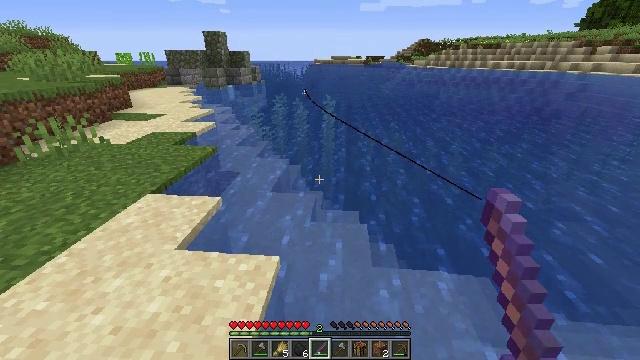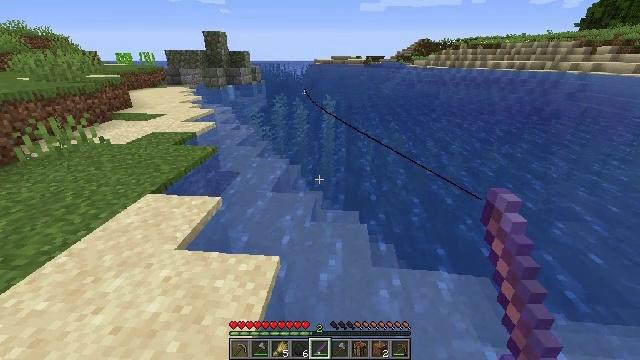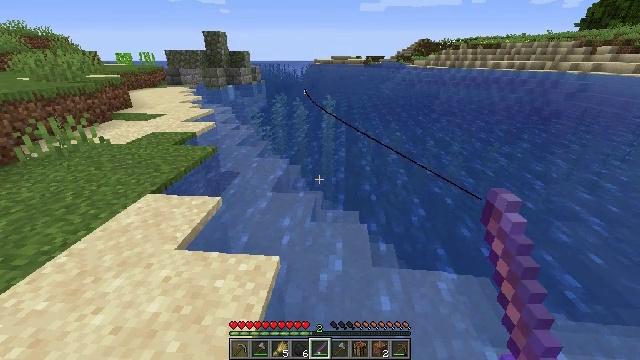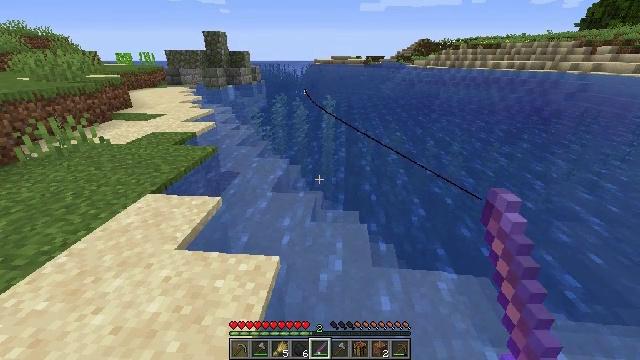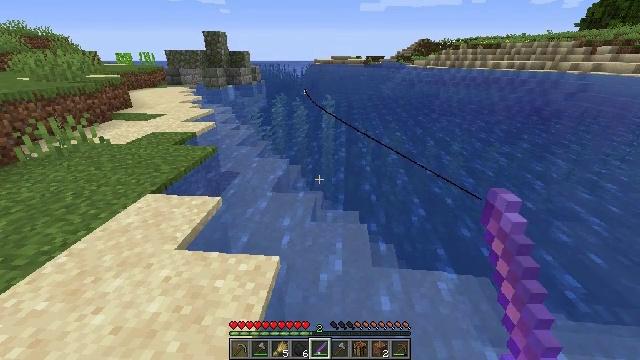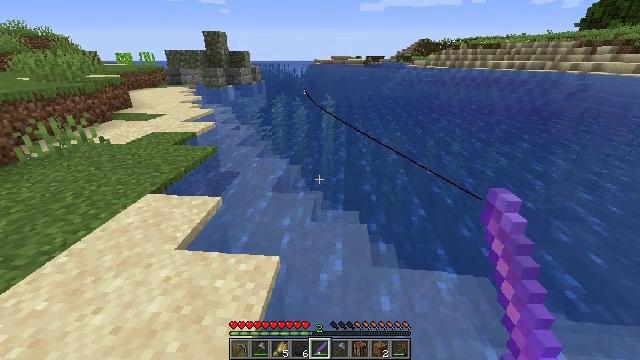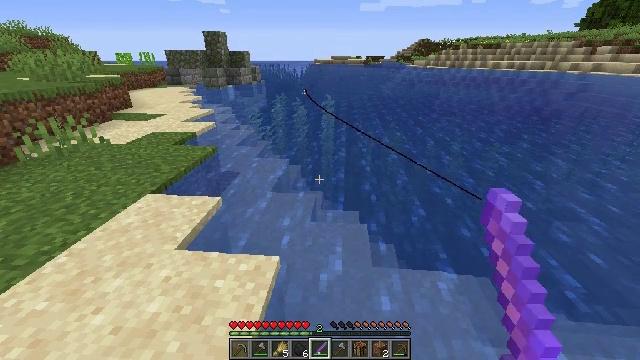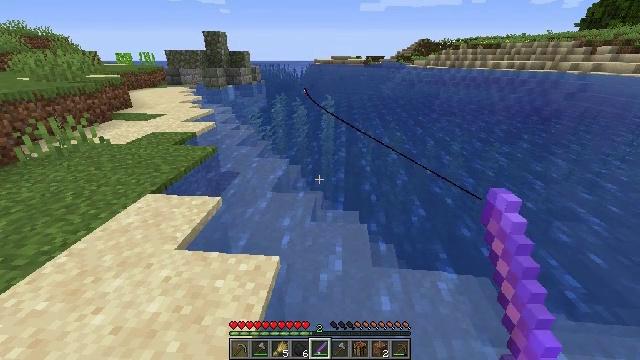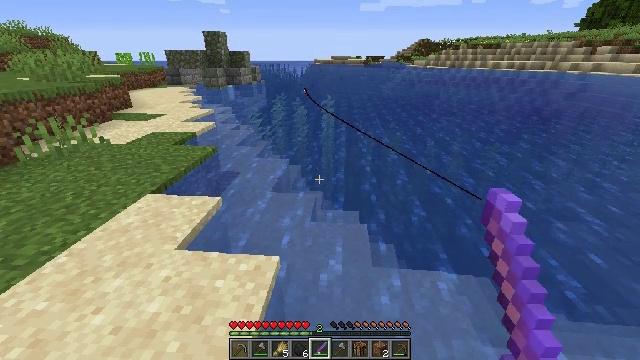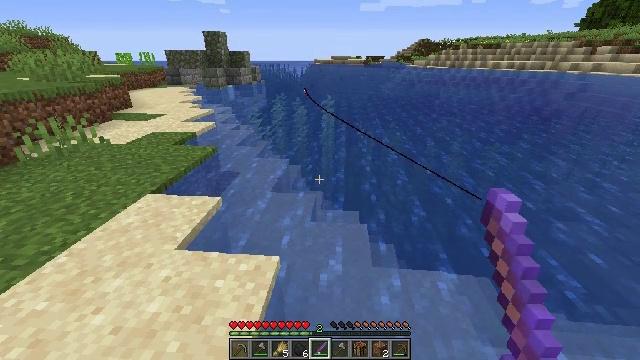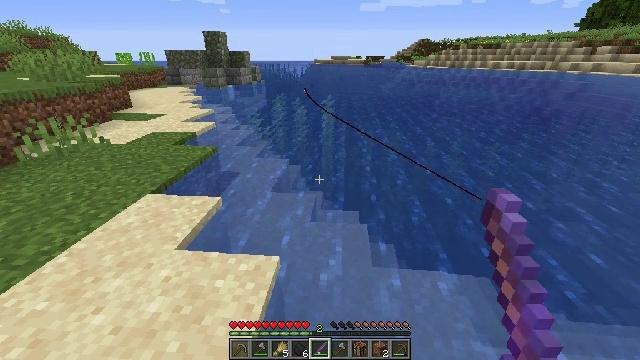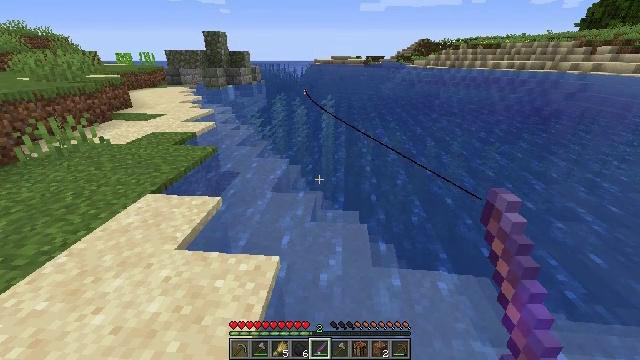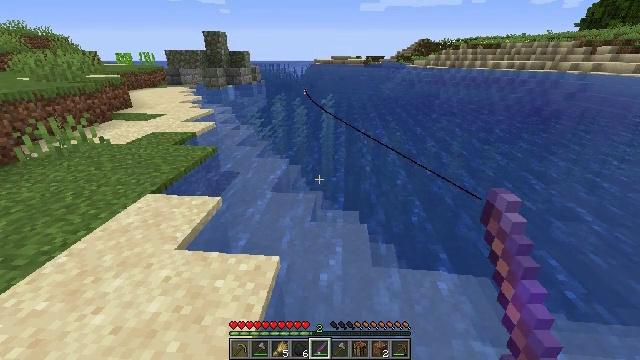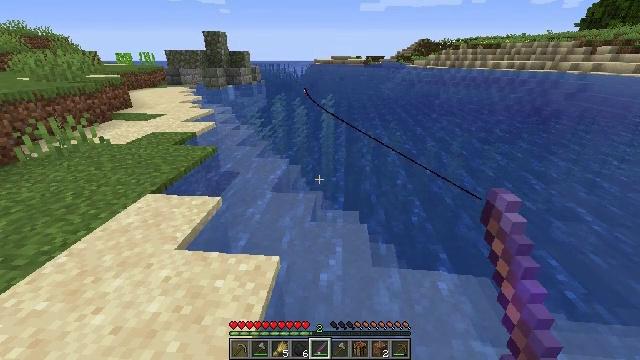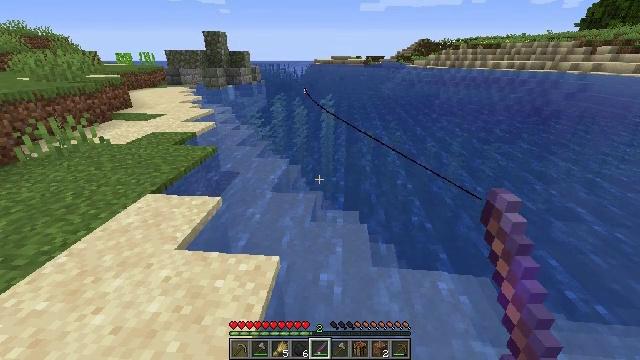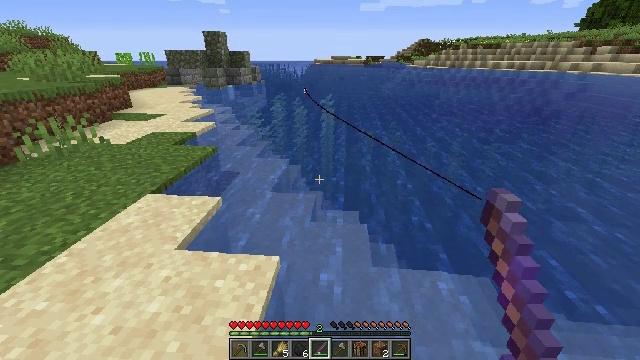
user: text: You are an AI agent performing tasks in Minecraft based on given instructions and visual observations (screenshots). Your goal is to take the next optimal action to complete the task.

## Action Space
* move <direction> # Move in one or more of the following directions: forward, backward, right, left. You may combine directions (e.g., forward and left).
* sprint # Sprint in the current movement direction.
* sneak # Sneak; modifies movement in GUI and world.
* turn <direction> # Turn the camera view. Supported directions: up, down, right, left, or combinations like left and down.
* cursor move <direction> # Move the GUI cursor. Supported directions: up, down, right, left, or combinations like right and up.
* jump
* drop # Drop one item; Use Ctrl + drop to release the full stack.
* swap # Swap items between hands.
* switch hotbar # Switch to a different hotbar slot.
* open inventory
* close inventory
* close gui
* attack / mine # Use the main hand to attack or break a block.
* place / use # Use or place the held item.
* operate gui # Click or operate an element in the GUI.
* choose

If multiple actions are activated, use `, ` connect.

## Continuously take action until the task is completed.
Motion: motion action
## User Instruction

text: Drop a pufferfish.
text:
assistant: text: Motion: no_op
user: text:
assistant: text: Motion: no_op
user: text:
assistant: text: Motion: no_op
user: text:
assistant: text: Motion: no_op
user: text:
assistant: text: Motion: no_op
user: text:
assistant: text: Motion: no_op
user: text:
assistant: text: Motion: no_op
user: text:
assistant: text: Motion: no_op
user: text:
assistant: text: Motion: no_op
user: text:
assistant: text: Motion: no_op
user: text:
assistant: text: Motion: no_op
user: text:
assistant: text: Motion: no_op
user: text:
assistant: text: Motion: no_op
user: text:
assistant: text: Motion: no_op
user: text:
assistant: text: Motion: no_op
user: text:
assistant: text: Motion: no_op
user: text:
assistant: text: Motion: no_op
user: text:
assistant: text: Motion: no_op
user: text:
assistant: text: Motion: no_op
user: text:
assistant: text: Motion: no_op
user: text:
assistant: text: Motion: no_op
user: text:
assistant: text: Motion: no_op
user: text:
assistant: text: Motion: no_op
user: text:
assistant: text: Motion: no_op
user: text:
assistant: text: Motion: no_op
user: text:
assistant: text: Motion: no_op
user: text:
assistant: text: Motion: no_op
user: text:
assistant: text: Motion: no_op
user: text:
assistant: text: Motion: no_op
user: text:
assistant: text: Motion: no_op